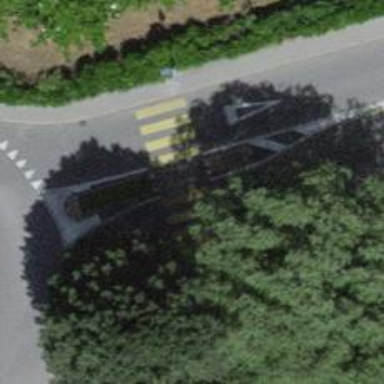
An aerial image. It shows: Marked road crossing.